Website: apple
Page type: customer-info-address
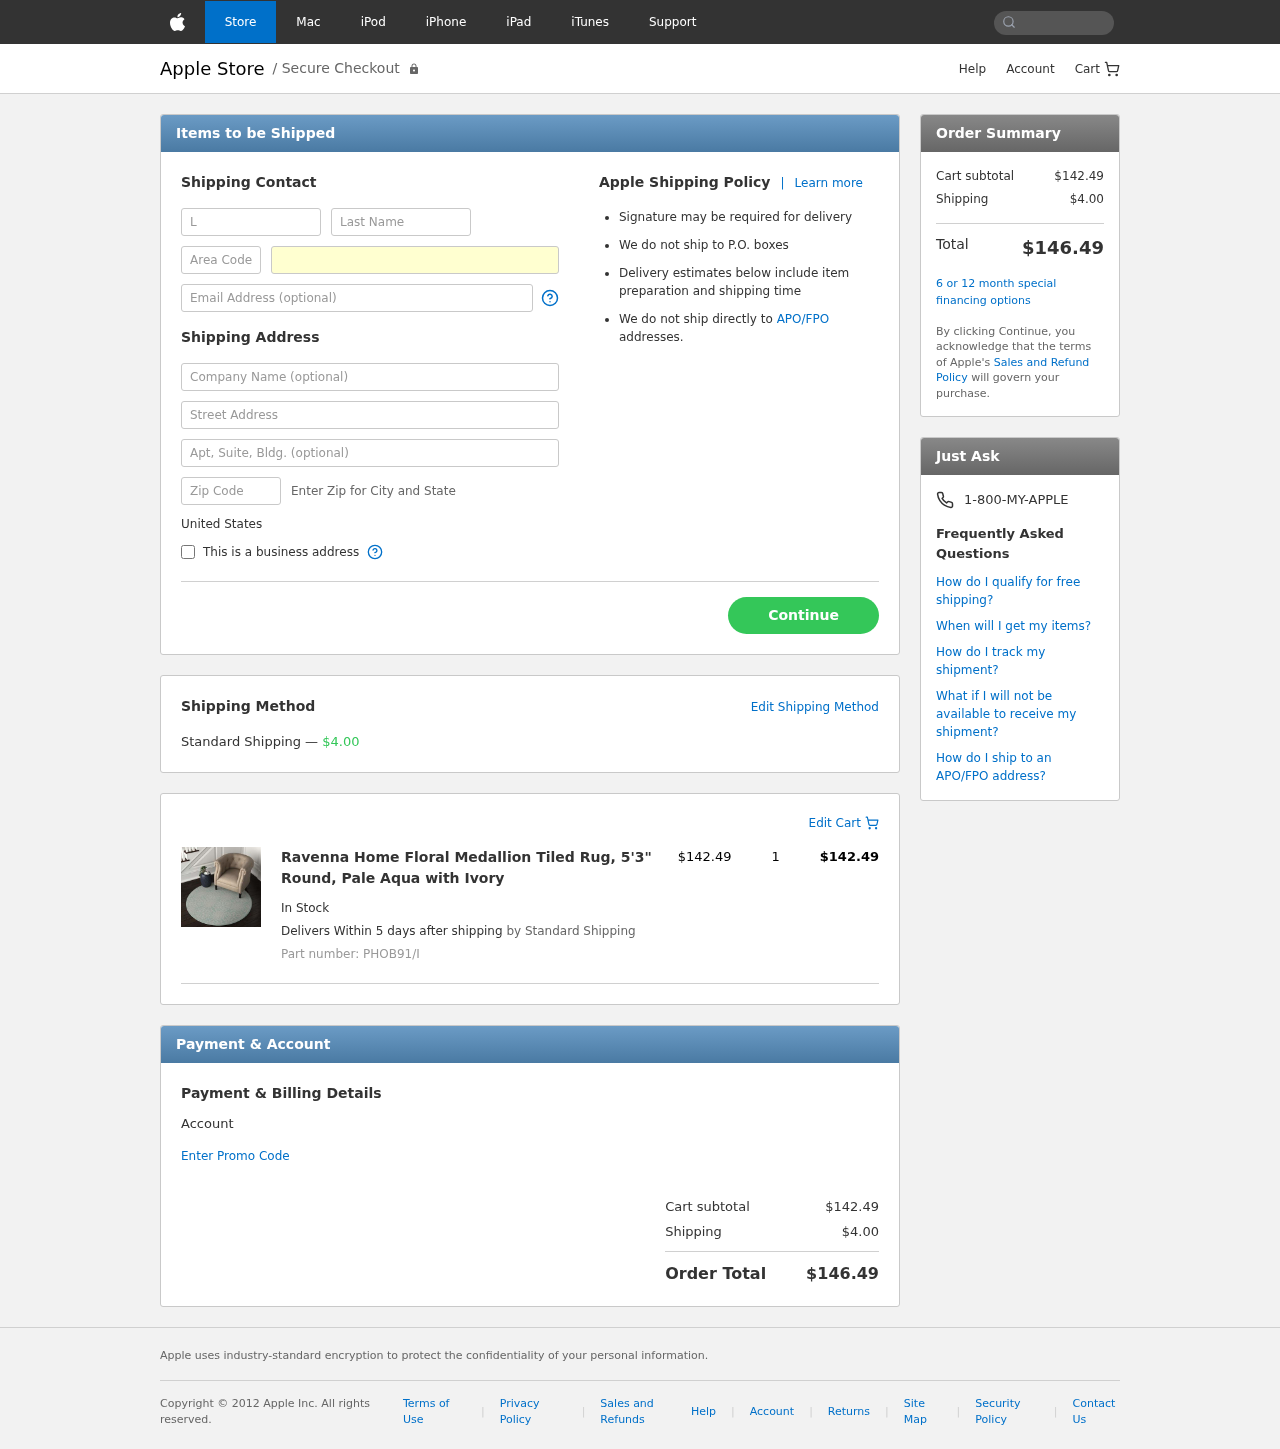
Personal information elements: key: PII_COUNTRY
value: United States
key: PII_FIRSTNAME
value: Logan
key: PII_LASTNAME
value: Harris
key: PII_PHONE_AREA
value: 656
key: PII_PHONE_LINE
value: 0324
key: PII_EMAIL
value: loganharris@hotmail.com
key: PII_STREET
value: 55266 James Fall
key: PII_STREET2
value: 319 Calderon Road Suite 453
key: PII_POSTCODE
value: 51061
Product elements: key: PRODUCT1_NAME
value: Ravenna Home Floral Medallion Tiled Rug, 5'3" Round, Pale Aqua with Ivory
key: PRODUCT1_PRICE
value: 142.49
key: PRODUCT1_QUANTITY
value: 1
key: PRODUCT1_SKU
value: PHOB91/I
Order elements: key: ORDER_SHIPPING_COST
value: $4.00
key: ORDER_ITEM_TOTAL
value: $142.49
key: ORDER_SUBTOTAL
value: $142.49
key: ORDER_TOTAL
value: $146.49